Question: I have checkbox like this:

E.g. if chooses Mon, Wed, Fri, Sat, Sun.
return Mon, Wed, Fri - Sun
E.g. if chooses Sat, Sun.
return Sat - Sun
E.g. if chooses Mon, Tue, Thu, Sat, Sun
return Mon, Tue, Thu, Sat, Sun
How can I implement that? Is this possible?
'''
$data = [
'get_day_for_route' => (object)[
'number_day' => 1,
'name_day' => 'Mon'
],
(object)[
'number_day' => 2,
'name_day' => 'Tue'
],
(object)[
'number_day' => 5,
'name_day' => 'Fri'
],
(object)[
'number_day' => 6,
'name_day' => 'Sat'
],
(object)[
'number_day' => 7,
'name_day' => 'Sun'
],
];
foreach($data as $result)
{
$day_result[] = $result->name_day;
}
echo implode(', ',$day_result);
'''
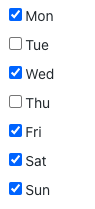
Answer: this is function in javascript
'''
const renderDay = (hari: any) => {
hari = hari.sort((a,b) => a.day > b.day ? 1 : -1)
let route = ''
let until = false
for(let i = 0; i < hari.length; i++){
if(i === 0){
route+= hari[i].name
} else {
const before = (hari[i-1].day + 1)
const after = (hari[i+1] ? hari[i+1].day - 1 : 0)
if(hari[i].day === before && hari[i].day === after){
route+= until ? '' : ' - '
until = true
} else {
route+= '${until ? '' : ', '}${hari[i].name}'
until = false
}
}
}
return route
}
let hari1 = [
{day:2, name:'tue'},
{day:1, name:'mon'},
{day:5, name:'fri'},
{day:6, name:'sat'},
{day:7, name:'sun'}
]
let hari2 = [
{day:1, name:'mon'},
{day:3, name:'wed'},
{day:4, name:'thu'},
{day:5, name:'fri'},
{day:7, name:'sun'}
]
let hari3 = [
{day:1, name:'mon'},
{day:3, name:'wed'},
{day:4, name:'thu'},
{day:5, name:'fri'},
{day:6, name:'sat'},
{day:7, name:'sun'}
]
console.log(renderDay(hari1))
console.log(renderDay(hari2))
console.log(renderDay(hari3))
'''